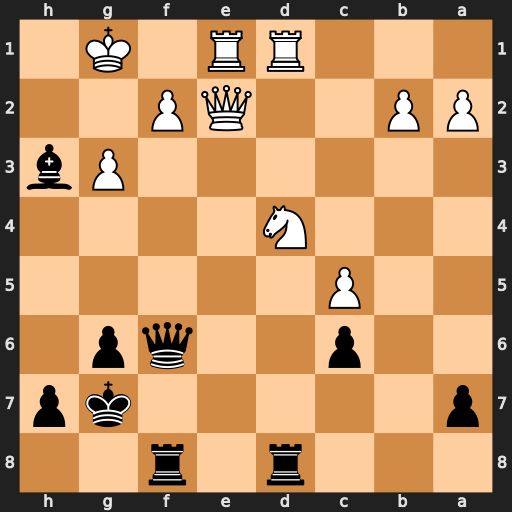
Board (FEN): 3r1r2/p5kp/2p2qp1/2P5/3N4/6Pb/PP2QP2/3RR1K1
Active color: b
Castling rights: -
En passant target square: -
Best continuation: Rxd4 Qe7+ Qxe7 Rxe7+ Kf6 Rxd4 Kxe7